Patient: sex M, age 71
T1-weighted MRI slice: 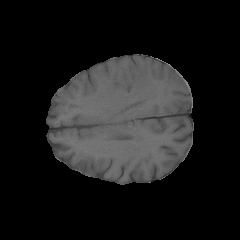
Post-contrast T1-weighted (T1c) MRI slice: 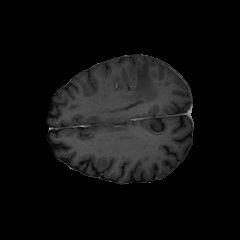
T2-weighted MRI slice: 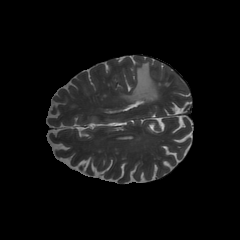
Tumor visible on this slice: yes
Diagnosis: Glioblastoma, IDH-wildtype
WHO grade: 4